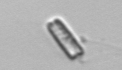
Label: pennate_Thalassionema